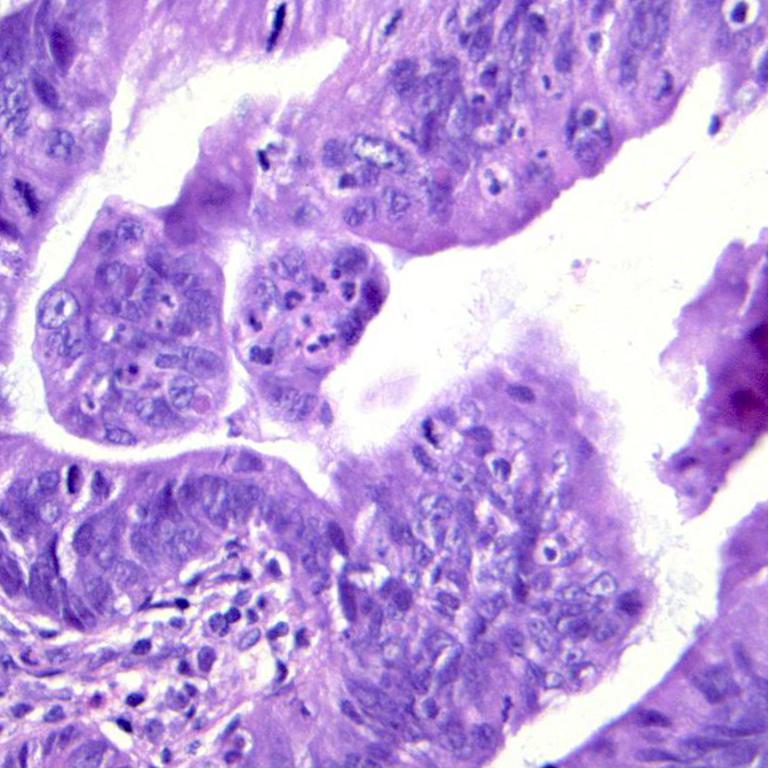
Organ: colon
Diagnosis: adenocarcinomas